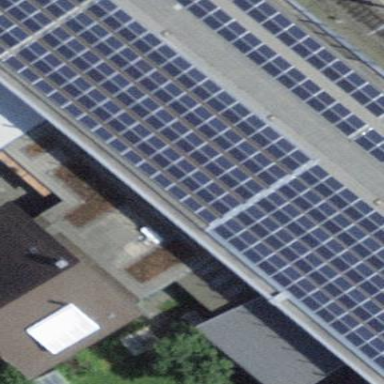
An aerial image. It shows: Solar power generator using photovoltaic panels.